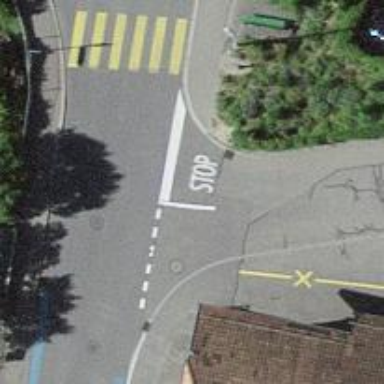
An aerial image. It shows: Road with stop sign.